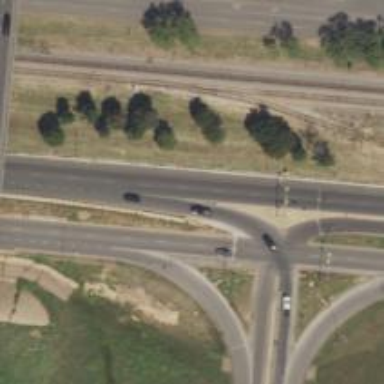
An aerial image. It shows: Trunk link highway.